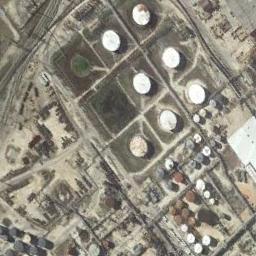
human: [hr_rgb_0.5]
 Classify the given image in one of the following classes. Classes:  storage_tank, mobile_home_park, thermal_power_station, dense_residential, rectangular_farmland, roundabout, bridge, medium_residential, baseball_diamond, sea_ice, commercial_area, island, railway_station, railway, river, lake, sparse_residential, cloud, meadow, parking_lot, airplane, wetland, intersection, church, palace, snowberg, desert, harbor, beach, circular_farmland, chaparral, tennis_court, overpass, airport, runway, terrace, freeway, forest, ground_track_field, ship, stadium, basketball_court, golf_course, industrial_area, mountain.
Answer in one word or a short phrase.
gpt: storage_tank